九年级 · 度量几何学
(本题3分)(2019$cdot$浙江嘉兴$cdot$中考模拟)如图,点${C}$为半圆的中点,${AB}$是直径,点${D}$是半圆上一点,${AC},{BD}$交于点${E}$.若${AD}=1,{BD}=7$,则${CE}$的长为
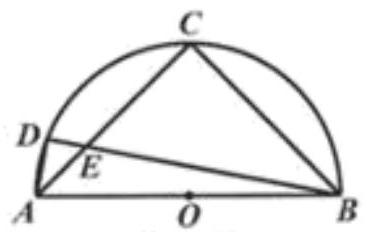
答案: $frac{15}{4}$
解析: 【分析】直径所对应的的圆周角为$90^{circ}$,再利用勾股定理求出${AB}$的值,然后利用${C}$点为半圆的中点判断出$triangle{ABC}$为等腰直角三角形,利用勾股定理求出${BC}$的值,最后利用三角形相似，对应边成比例求出${DE}$的长度.【详解】$because$点${C}$为半圆的中点,$therefore{AC}={BC},because{AB}$是直径,$thereforeangle{C}=angle{D}=90^{circ}$,在Rt$triangle{ADB}$中,$AD=1,BD=7,thereforeAB=5sqrt{2}$,在等腰Rt$triangleACB$中,$therefore{AC}={BC}=5,becauseangle{CBE}=angle{CAD},angle{C}=angle{D},thereforetriangle{ADE}simtriangle{BCE},thereforefrac{BC}{AD}=frac{CE}{DE}$,即$frac{5}{1}=$$frac{CE}{DE},therefore{CE}=5{DE},therefore{BE}=7-{DE}$,在Rt$triangle{CEB}$中,利用勾股定理得：$5^{2}+(5{DE})^{2}=(7-{DE})^{2}$,解得:${DE}=-frac{4}{3}$(舍去)或${DE}=frac{3}{4},quadtherefore{CE}=frac{15}{4}$故答案为$frac{15}{4}$。【点睛】直径所对的圆周角等于$90^{circ}$;两个角对应相等的三角形相似，相似三角形线段成比例;勾股定理$a^{2}+b^{2}=c^{2}$.